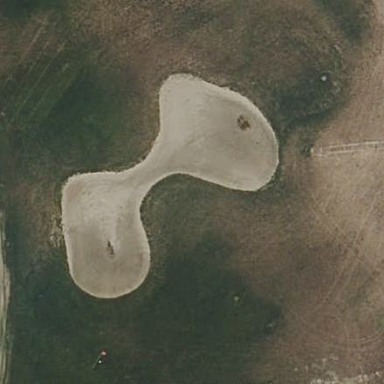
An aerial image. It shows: Sand bunker on golf course.